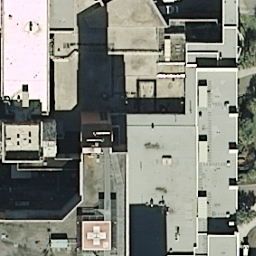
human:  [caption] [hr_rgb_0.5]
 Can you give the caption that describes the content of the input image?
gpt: There are some buildings arranged compact .

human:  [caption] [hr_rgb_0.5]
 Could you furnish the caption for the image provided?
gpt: There are some buildings pressed together .

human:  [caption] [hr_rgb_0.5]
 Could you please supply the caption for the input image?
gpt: Many buildings pressed together .

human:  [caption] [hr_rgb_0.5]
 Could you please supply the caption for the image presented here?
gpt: There are some buildings with grey roofs pressed together .

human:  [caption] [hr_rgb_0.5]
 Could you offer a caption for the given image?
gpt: Many buildings pressed together .